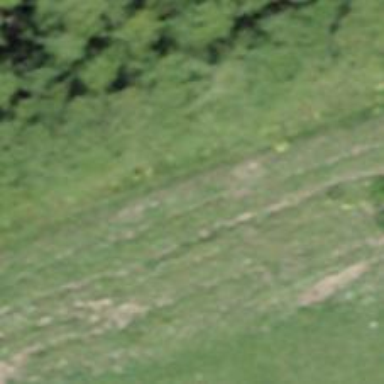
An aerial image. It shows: Grass track with grade 5 tracktype.